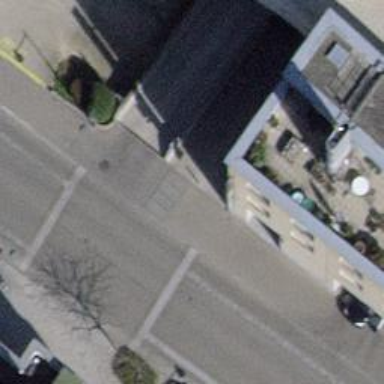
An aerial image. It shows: Bollard.